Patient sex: F
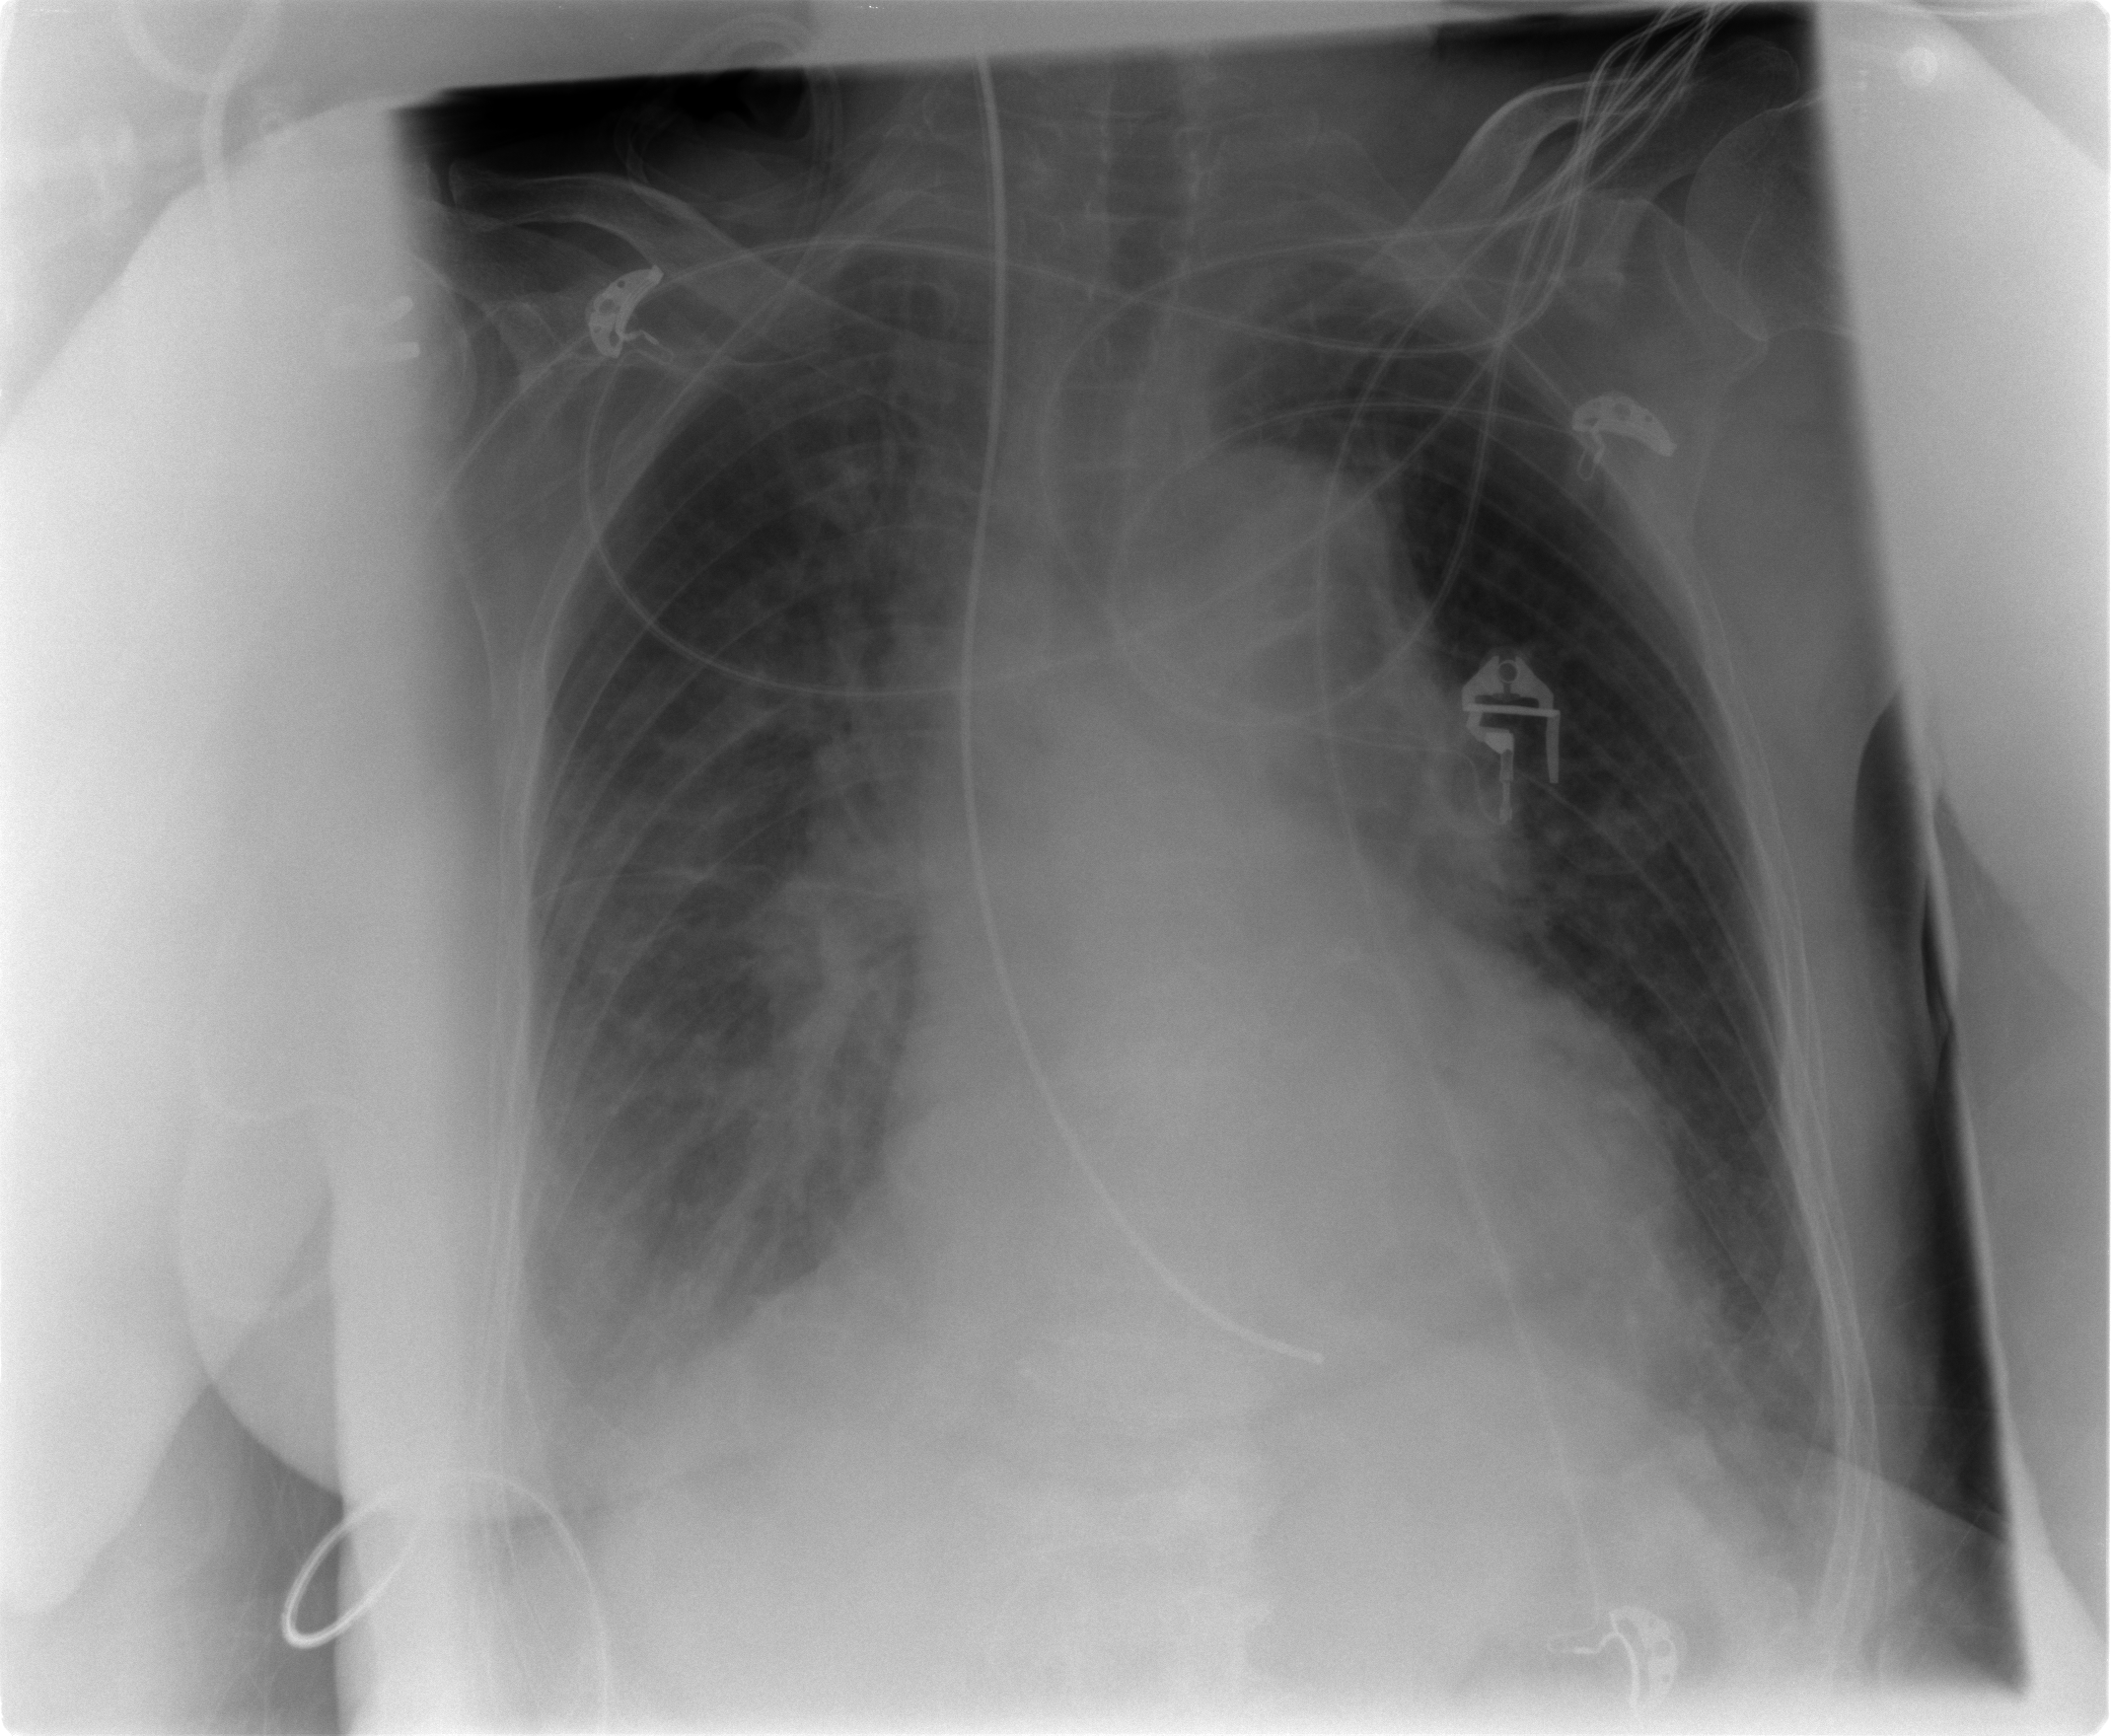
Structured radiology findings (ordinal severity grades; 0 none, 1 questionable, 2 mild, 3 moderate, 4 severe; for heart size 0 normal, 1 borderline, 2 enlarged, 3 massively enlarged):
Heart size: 2
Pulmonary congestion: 1
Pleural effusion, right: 0
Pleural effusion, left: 0
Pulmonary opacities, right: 0
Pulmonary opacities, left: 0
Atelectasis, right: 1
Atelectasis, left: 0